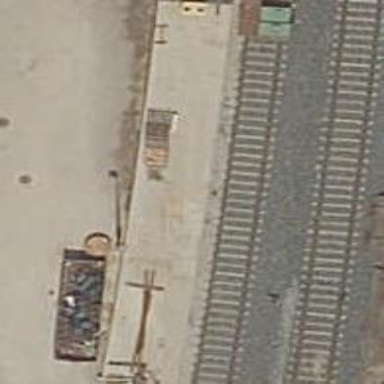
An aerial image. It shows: Rail yard with electrified contact lines for the trains.